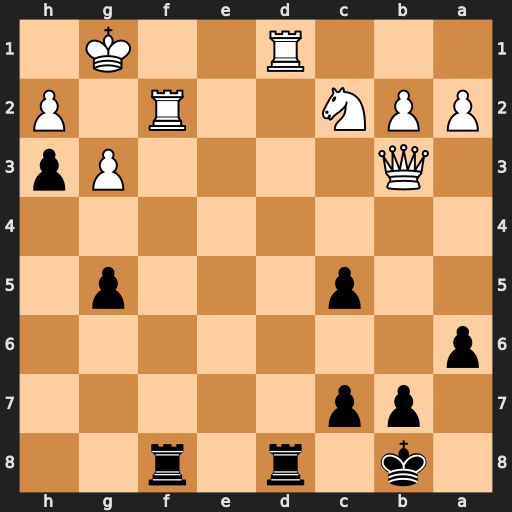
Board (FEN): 1k1r1r2/1pp5/p7/2p3p1/8/1Q4Pp/PPN2R1P/3R2K1
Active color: b
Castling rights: -
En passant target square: -
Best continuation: Rxd1+ Ne1 Rxe1+ Rf1 Rexf1#